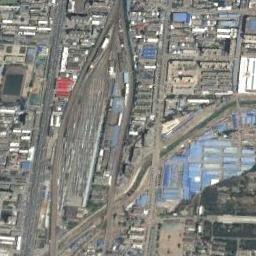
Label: railway_station